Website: walmart
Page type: delivery-shipping
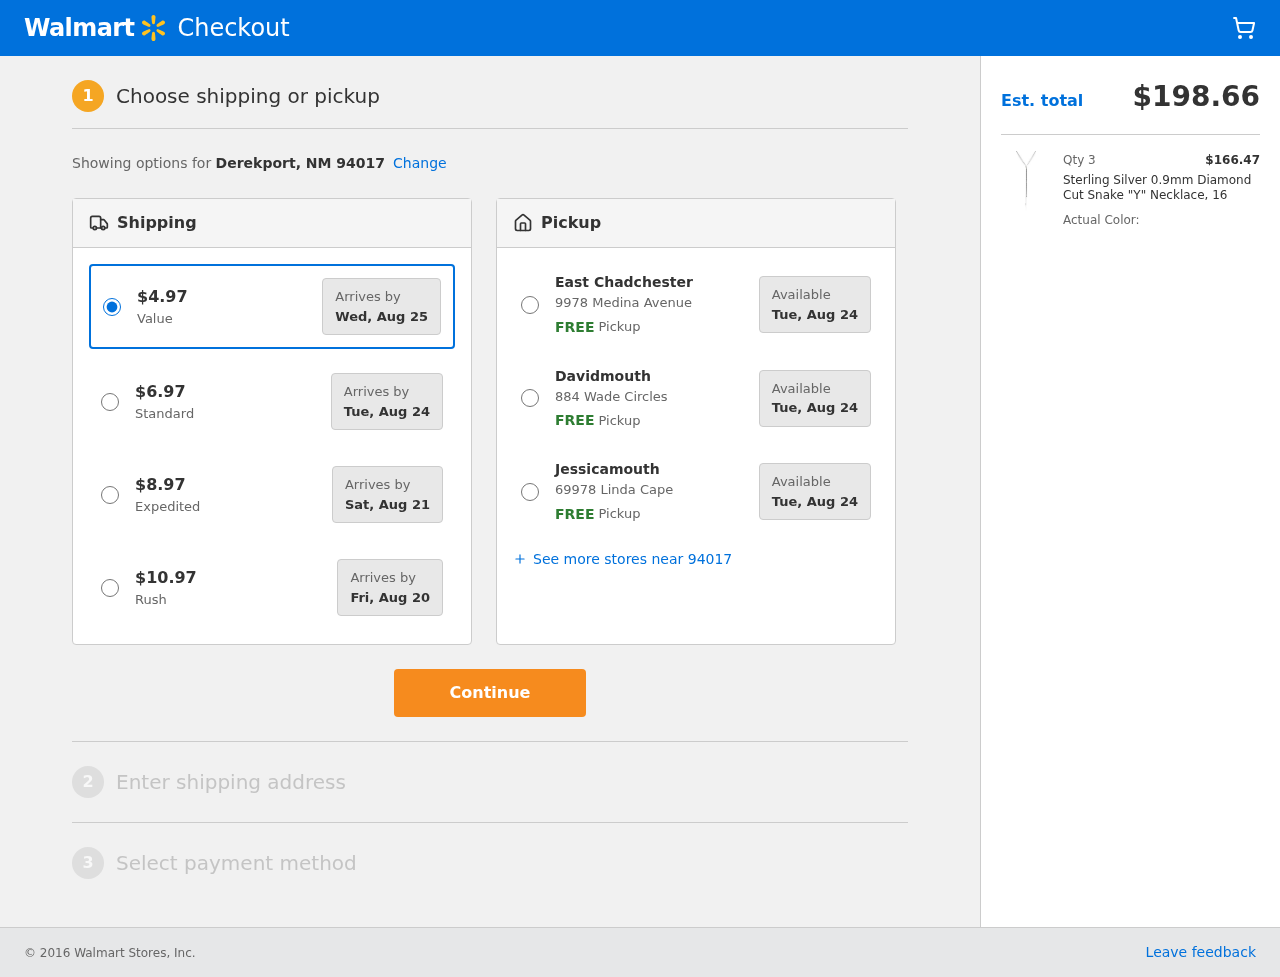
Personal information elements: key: PII_CITY_STATE_ZIP
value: Derekport, NM 94017
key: PII_LOCATION1_CITY
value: East Chadchester
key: PII_LOCATION1_STREET
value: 9978 Medina Avenue
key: PII_LOCATION2_CITY
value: Davidmouth
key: PII_LOCATION2_STREET
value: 884 Wade Circles
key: PII_LOCATION3_CITY
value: Jessicamouth
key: PII_LOCATION3_STREET
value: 69978 Linda Cape
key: PII_POSTCODE
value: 94017
Product elements: key: PRODUCT1_NAME
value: Sterling Silver 0.9mm Diamond Cut Snake "Y" Necklace, 16
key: PRODUCT1_PRICE
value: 55.49
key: PRODUCT1_QUANTITY
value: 3
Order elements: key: ORDER_SHIPPING_COST
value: $4.97
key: ORDER_SHIPPING_COST
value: $6.97
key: ORDER_SHIPPING_COST
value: $8.97
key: ORDER_SHIPPING_COST
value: $10.97
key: ORDER_DELIVERY_DATE
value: Fri, Aug 20
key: ORDER_DELIVERY_DATE
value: Sat, Aug 21
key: ORDER_DELIVERY_DATE
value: Tue, Aug 24
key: ORDER_DELIVERY_DATE
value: Wed, Aug 25
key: ORDER_TOTAL
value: $198.66